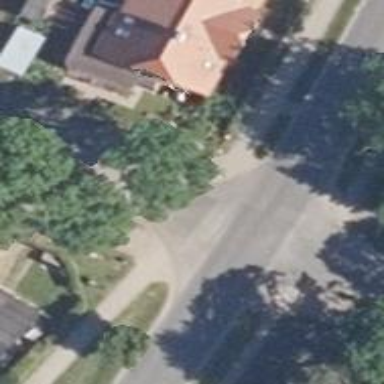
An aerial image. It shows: Unmarked road crossing.